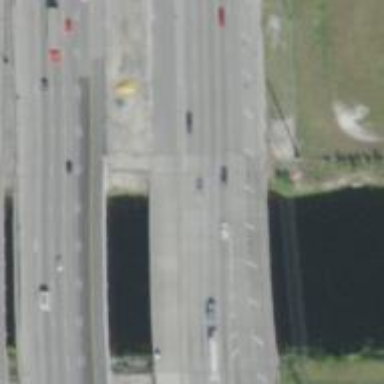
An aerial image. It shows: Motorway bridge.